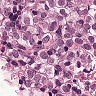
Metastatic tissue present: yes